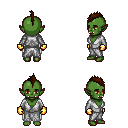
a pixel art fantasy rpg character, female body template, orc, green skin, white robe, white pants, brown mohawk hairstyle, gold gloves, four views (front, back, left, right), 2x2 character sprite sheet, small pixel art, hard edges, no anti-aliasing